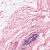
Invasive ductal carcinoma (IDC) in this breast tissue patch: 0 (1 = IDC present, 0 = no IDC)